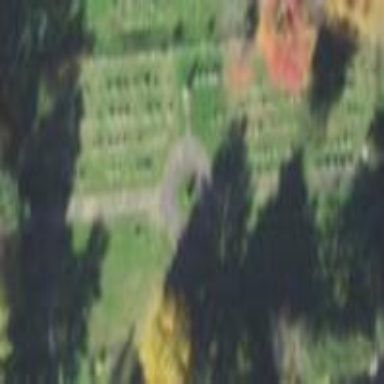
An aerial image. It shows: Cemetery.